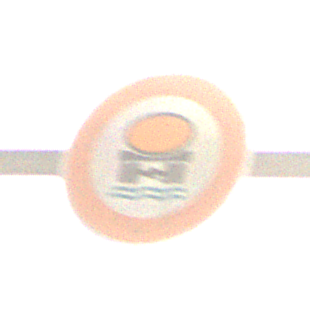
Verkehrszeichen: VerbotFahrzeugeWassergefaehrdenderLadung
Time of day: MorningAfternoon
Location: Outdoor (Urban)
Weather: PartlyCloudy
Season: NotSpecified
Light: Natural